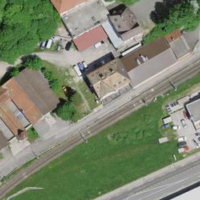
EUNIS habitat code: 55
Species observed at this site:
Caltha palustris